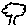
Label: tree